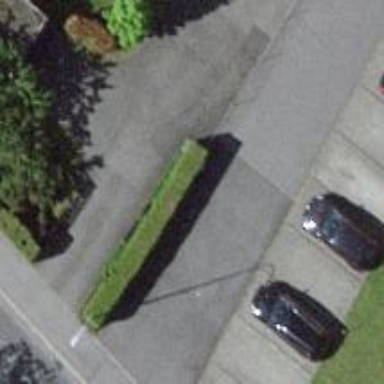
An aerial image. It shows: Hedge barrier.